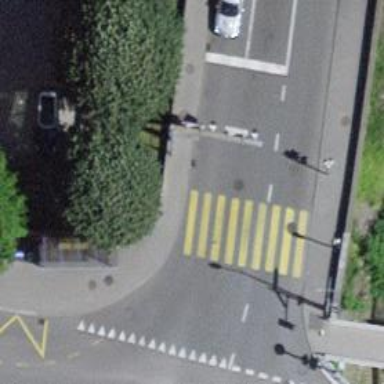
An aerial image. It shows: Road crossing with traffic signals.